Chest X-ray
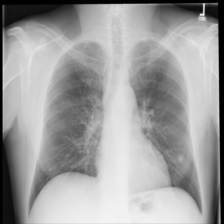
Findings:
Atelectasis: negative
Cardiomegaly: negative
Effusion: negative
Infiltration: negative
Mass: negative
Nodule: positive
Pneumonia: negative
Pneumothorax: negative
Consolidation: negative
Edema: negative
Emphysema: negative
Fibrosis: negative
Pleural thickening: negative
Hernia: negative